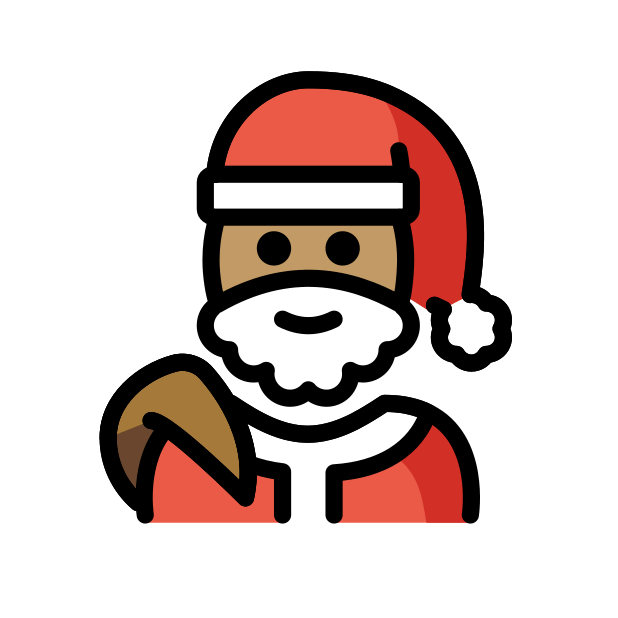
Santa Claus: medium skin tone